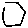
Label: hexagon